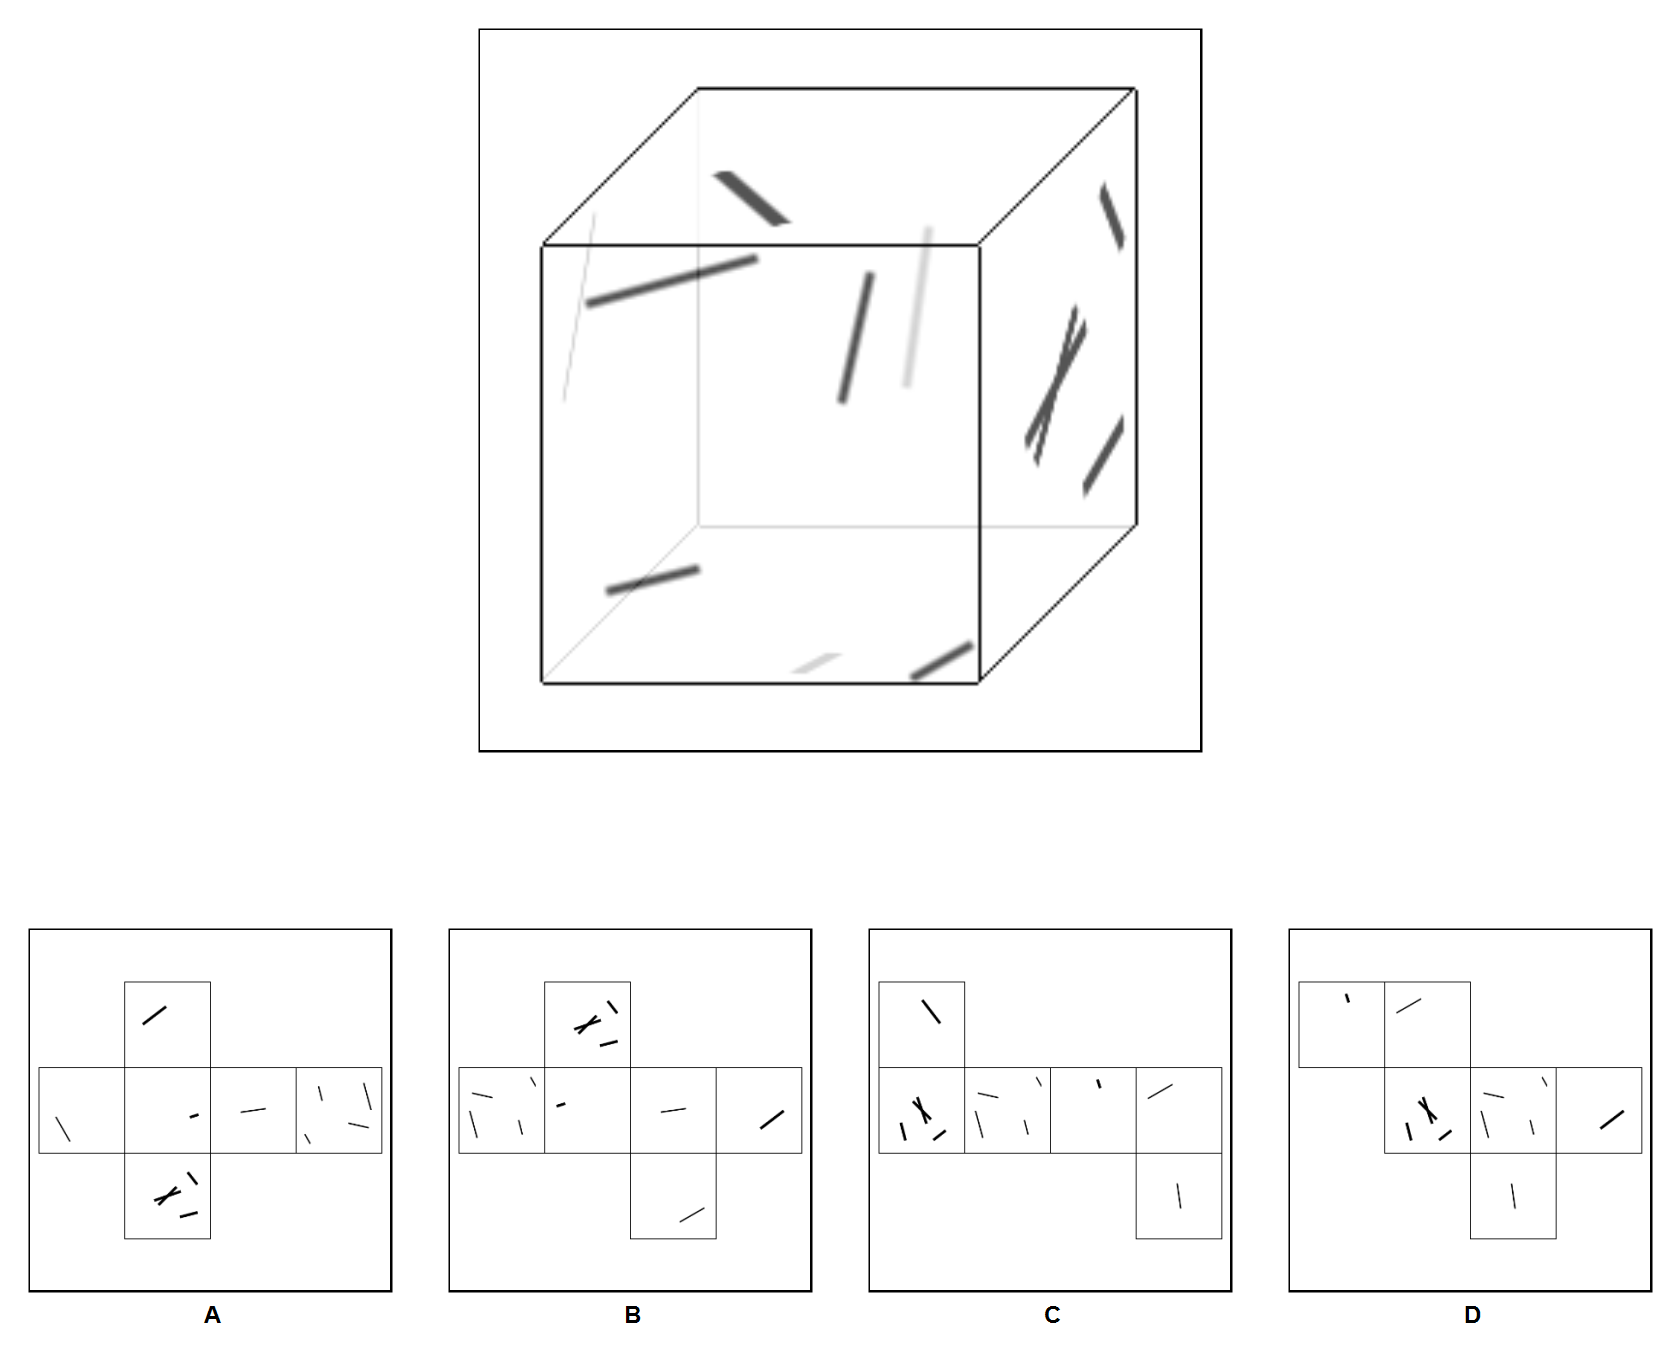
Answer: B